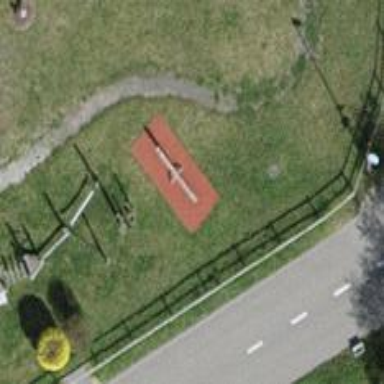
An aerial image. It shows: Seesaw in the playground.